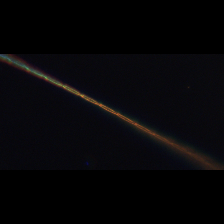
Taxon: Psuedo-nitzschia
Group: Diatoms